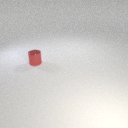
small red metal cylinder